Question: I'm making an iOS7-themed JavaFX2/FXML project and I was wondering how I could make a Rectangle object have a iOS7-like frosted glass effect.
I'd also like it to have a small shadow. This is tricky, since you might be able to see the shadow behind the semi-transparent object. I'd just like it to be present around the edges.
Is this possible? Here's a picture showing the desired effect (not including the small drop-shadow):

UPDATE: <URL> a continuation of the issue. This is going to look amazing :D.
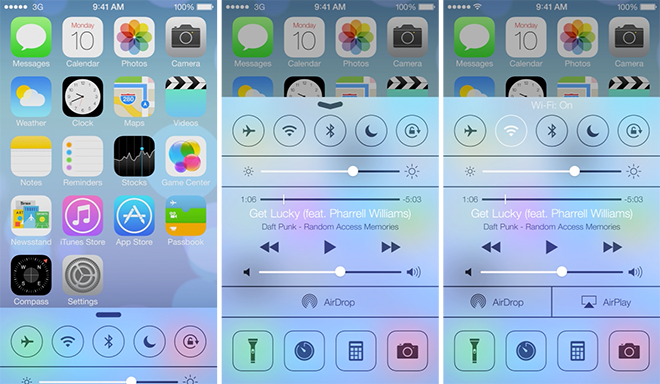
Answer: <URL>
Run the program below and scroll or swipe up to show the glass pane.
The purpose of the program is just to sample the techniques involved not to act as a general purpose library for the frost effect.
'''
import javafx.animation.*;
import javafx.application.Application;
import javafx.beans.property.*;
import javafx.geometry.Rectangle2D;
import javafx.scene.*;
import javafx.scene.Node;
import javafx.scene.control.Label;
import javafx.scene.effect.*;
import javafx.scene.image.*;
import javafx.scene.input.ScrollEvent;
import javafx.scene.layout.*;
import javafx.scene.paint.Color;
import javafx.scene.shape.Rectangle;
import javafx.stage.Stage;
import javafx.util.Duration;
// slides a frost pane in on scroll or swipe up; slides it out on scroll or swipe down.
public class Frosty extends Application {
private static final double W = 330;
private static final double H = 590;
private static final double BLUR_AMOUNT = 60;
private static final Duration SLIDE_DURATION = Duration.seconds(0.4);
private static final double UPPER_SLIDE_POSITION = 100;
private static final Effect frostEffect =
new BoxBlur(BLUR_AMOUNT, BLUR_AMOUNT, 3);
@Override public void start(Stage stage) {
DoubleProperty y = new SimpleDoubleProperty(H);
Node background = createBackground();
Node frost = freeze(background, y);
Node content = createContent();
content.setVisible(false);
Scene scene = new Scene(
new StackPane(
background,
frost,
content
)
);
stage.setScene(scene);
stage.show();
addSlideHandlers(y, content, scene);
}
// create a background node to be frozen over.
private Node createBackground() {
Image backgroundImage = new Image(
getClass().getResourceAsStream("ios-screenshot.png")
);
ImageView background = new ImageView(backgroundImage);
Rectangle2D viewport = new Rectangle2D(0, 0, W, H);
background.setViewport(viewport);
return background;
}
// create some content to be displayed on top of the frozen glass panel.
private Label createContent() {
Label label = new Label("The overlaid text is clear and the background below is frosty.");
label.setStyle("-fx-font-size: 25px; -fx-text-fill: midnightblue;");
label.setEffect(new Glow());
label.setMaxWidth(W - 20);
label.setWrapText(true);
return label;
}
// add handlers to slide the glass panel in and out.
private void addSlideHandlers(DoubleProperty y, Node content, Scene scene) {
Timeline slideIn = new Timeline(
new KeyFrame(
SLIDE_DURATION,
new KeyValue(
y,
UPPER_SLIDE_POSITION
)
)
);
slideIn.setOnFinished(e -> content.setVisible(true));
Timeline slideOut = new Timeline(
new KeyFrame(
SLIDE_DURATION,
new KeyValue(
y,
H
)
)
);
scene.setOnSwipeUp(e -> {
slideOut.stop();
slideIn.play();
});
scene.setOnSwipeDown(e -> {
slideIn.stop();
slideOut.play();
content.setVisible(false);
});
// scroll handler isn't necessary if you have a touch screen.
scene.setOnScroll((ScrollEvent e) -> {
if (e.getDeltaY() < 0) {
slideOut.stop();
slideIn.play();
} else {
slideIn.stop();
slideOut.play();
content.setVisible(false);
}
});
}
// create a frosty pane from a background node.
private StackPane freeze(Node background, DoubleProperty y) {
Image frostImage = background.snapshot(
new SnapshotParameters(),
null
);
ImageView frost = new ImageView(frostImage);
Rectangle filler = new Rectangle(0, 0, W, H);
filler.setFill(Color.AZURE);
Pane frostPane = new Pane(frost);
frostPane.setEffect(frostEffect);
StackPane frostView = new StackPane(
filler,
frostPane
);
Rectangle clipShape = new Rectangle(0, y.get(), W, H);
frostView.setClip(clipShape);
clipShape.yProperty().bind(y);
return frostView;
}
public static void main(String[] args) { launch(args); }
}
'''
Save this image parallel to the Java source as a file named 'ios-screenshot.png' and have your build system copy it to the target directory for the binary output of the build.
<URL>
> "JDK 8," would that happen to be a requirement of this?
The sample code above is written against JDK 8. Porting it back to JDK 7 by replacing the lambda calls with anonymous inner classes is pretty trivial.
In general, Java 7 is pretty dated for JavaFX work. I advise upgrading at your earliest convenience to work with a Java 8 minimum version.
> initiating your Panes with arguments
More convenient constructors for most parent nodes is a <URL>. You can easily convert the Java 8 format:
'''
StackPane stack = new StackPane(child1, child2);
'''
To Java 7:
'''
StackPane stack = new StackPane();
stack.getChildren().setAll(child1, child2);
'''
> will this working if the desktop is behind a frosty pane?
Not directly, you can create a new question for that.
User created: <URL> to allow the frosted effect to apply to a window over a desktop background.
Another user created: <URL> to apply a halo shadow effect around this window.